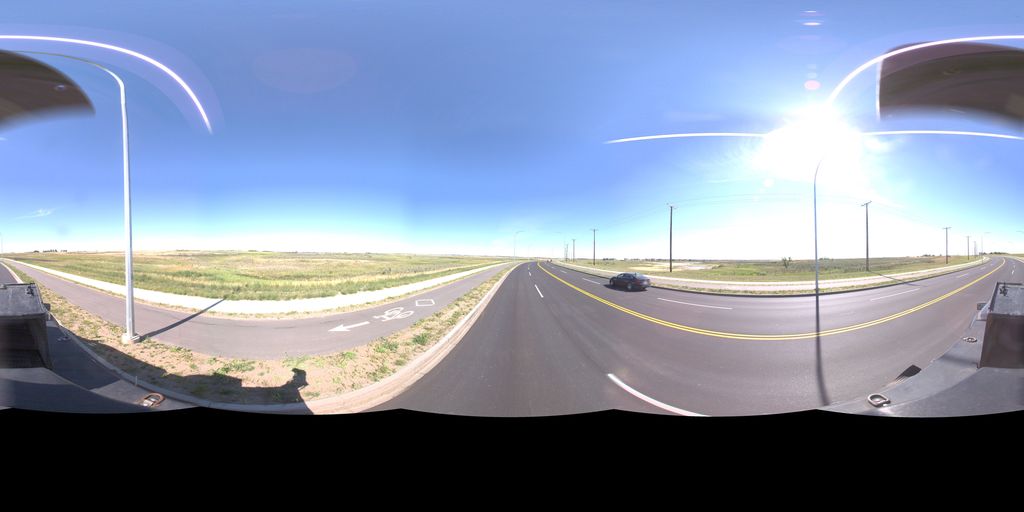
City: saskatoon